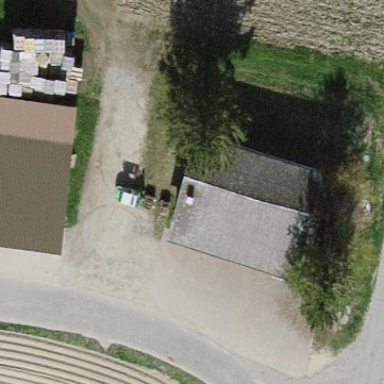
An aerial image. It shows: Shooting hunting stand building.